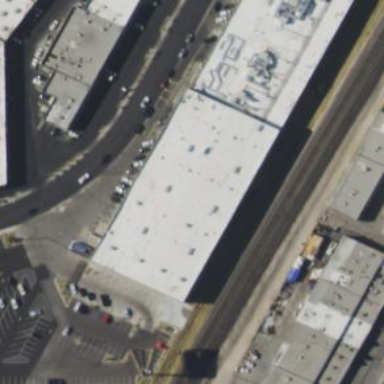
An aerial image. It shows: Industrial building.